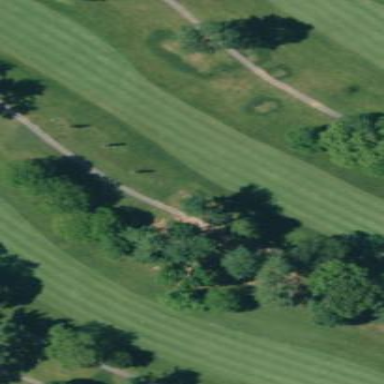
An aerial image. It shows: Golf fairway surrounded by grass.